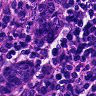
Metastatic tissue present: yes